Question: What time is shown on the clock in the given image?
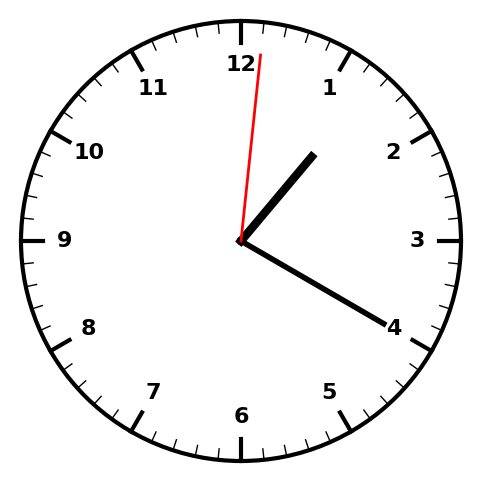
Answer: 01:20:01